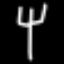
Label: fork